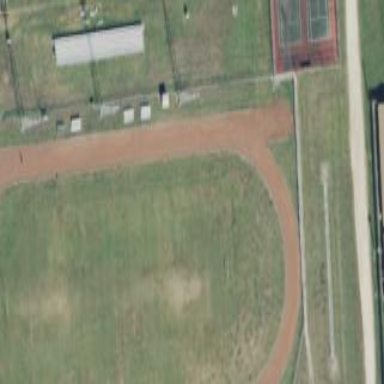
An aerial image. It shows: Track located within leisure land area.